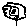
Label: flower